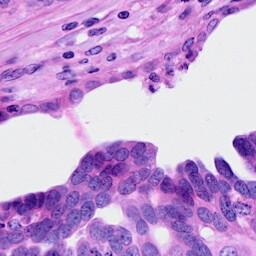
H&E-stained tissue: Ovarian